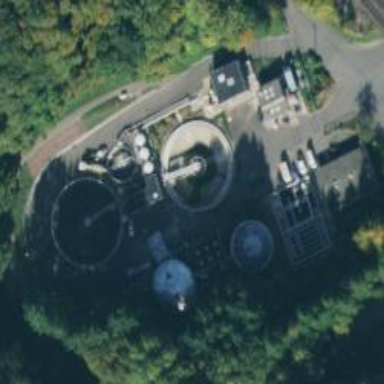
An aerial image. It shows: Wastewater plant.